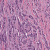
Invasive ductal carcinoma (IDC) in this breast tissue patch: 1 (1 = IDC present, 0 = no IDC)